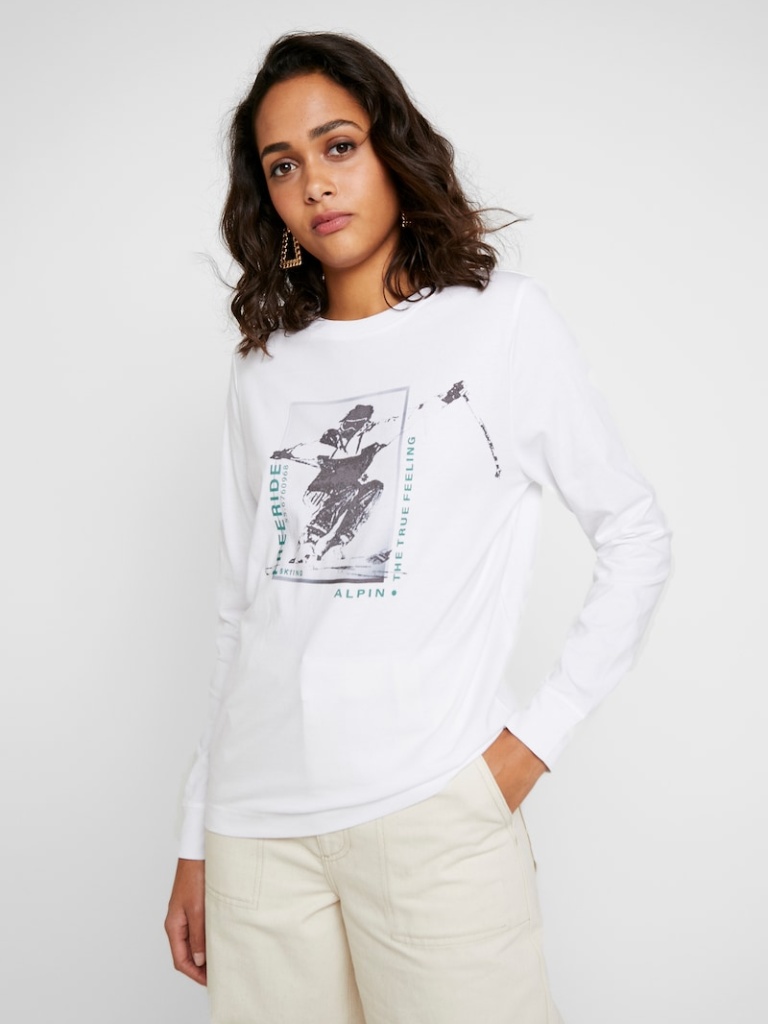
cotton relaxed a long-sleeved with the sleeves down hip length Untucked crew sweatshirt